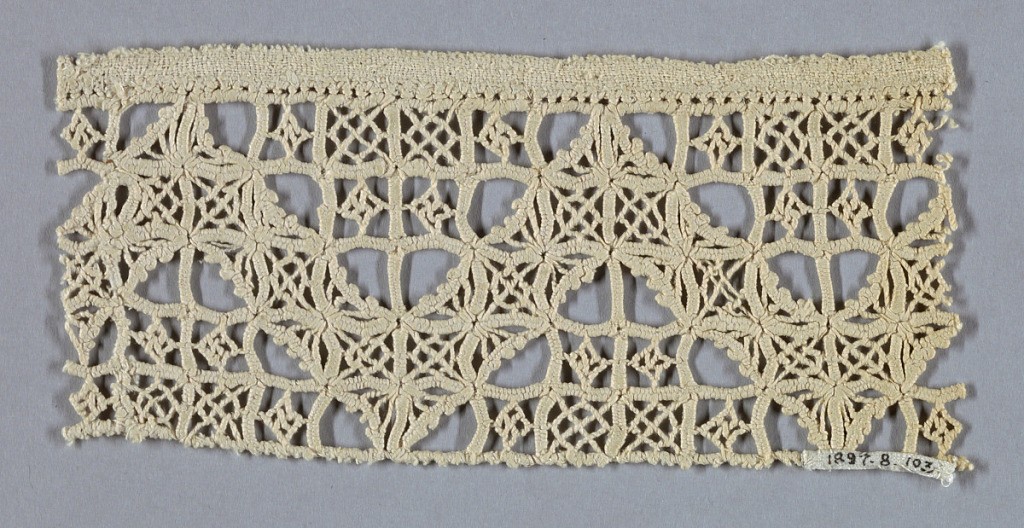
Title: Fragment
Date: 16th century
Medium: linen Technique: grid of withdrawn element with needle lace (reticella)
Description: A geometric design based on the square. Zigzag formed by spacing of closely worked squares.